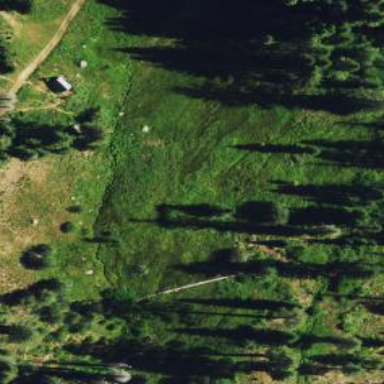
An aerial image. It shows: Beautiful meadow.